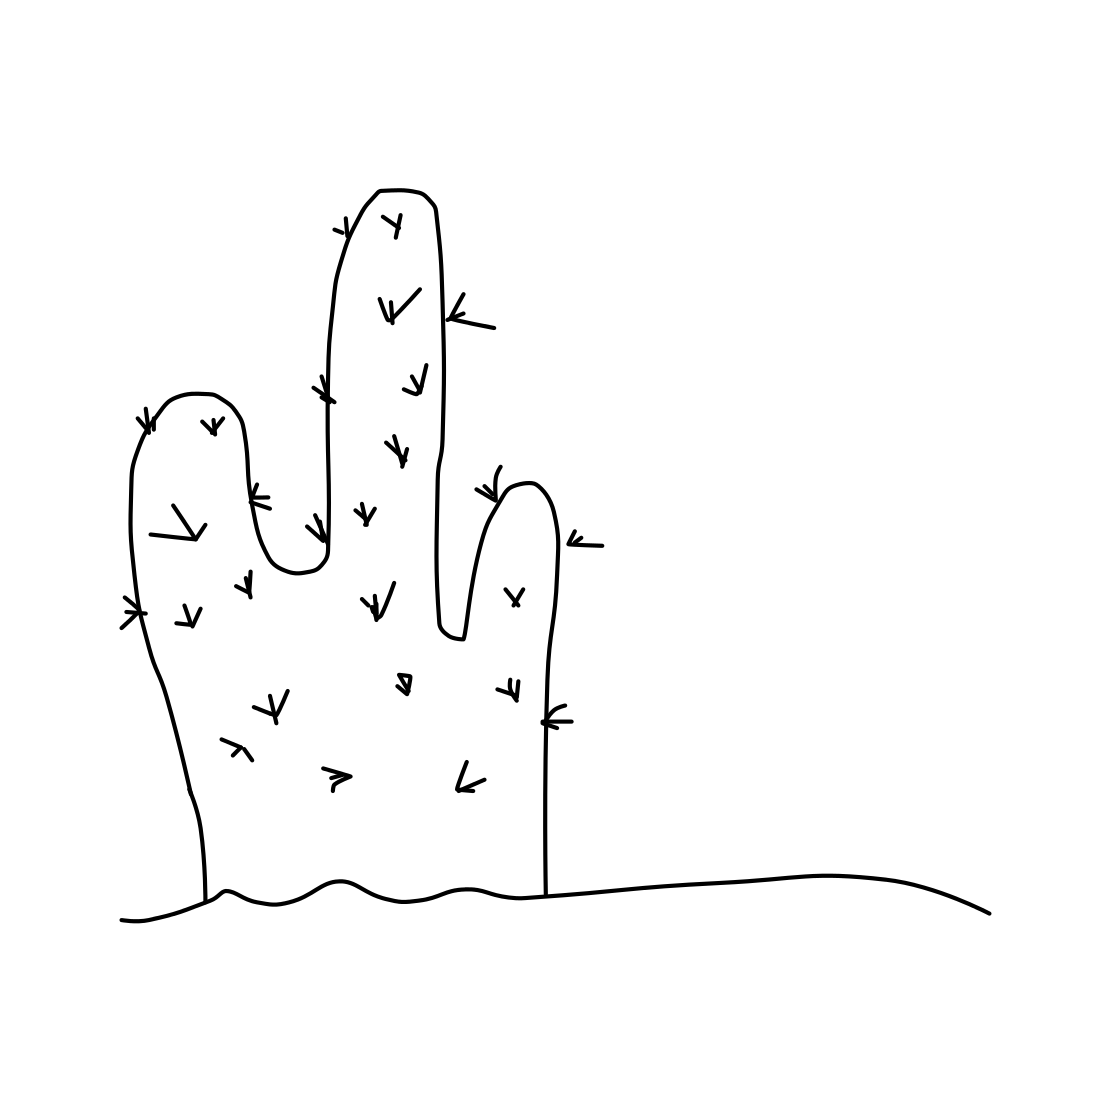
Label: cactus